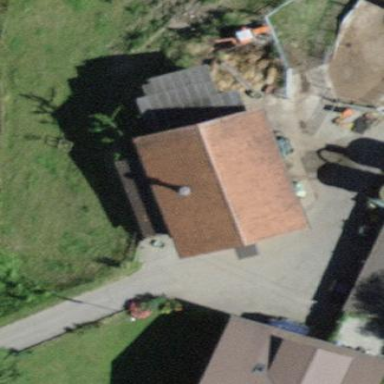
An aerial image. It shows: Barn.